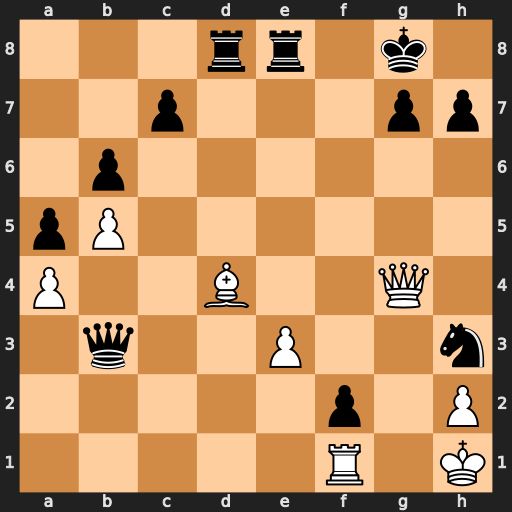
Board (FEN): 3rr1k1/2p3pp/1p6/pP6/P2B2Q1/1q2P2n/5p1P/5R1K
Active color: w
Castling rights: -
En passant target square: -
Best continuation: Qxg7#